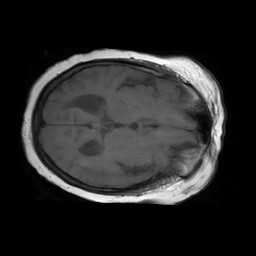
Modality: T1w
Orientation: axial
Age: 66
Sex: female
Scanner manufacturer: philips
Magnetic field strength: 3 T
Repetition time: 0.4739 s
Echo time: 0.01 s